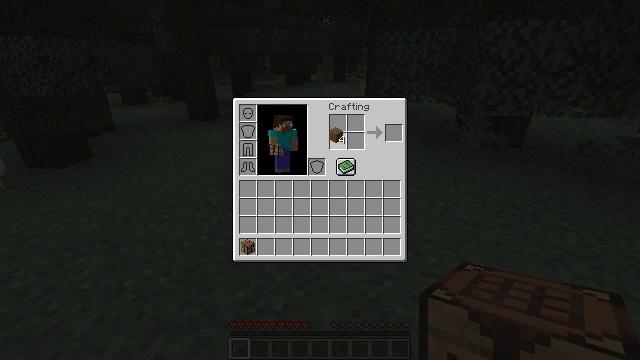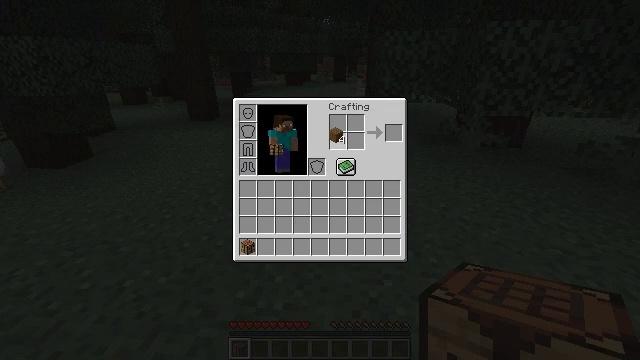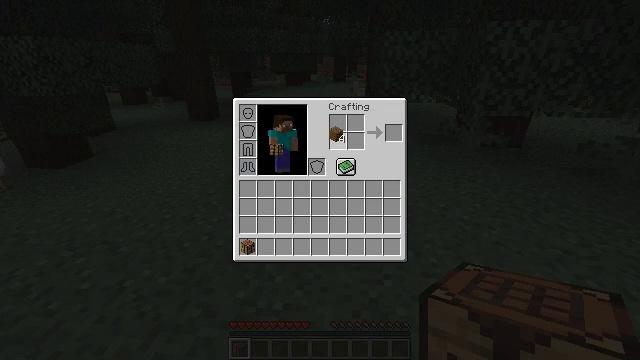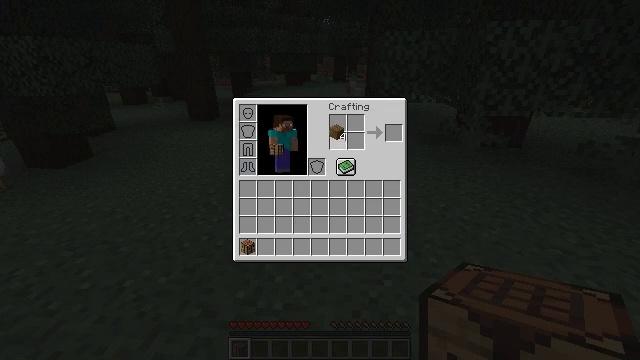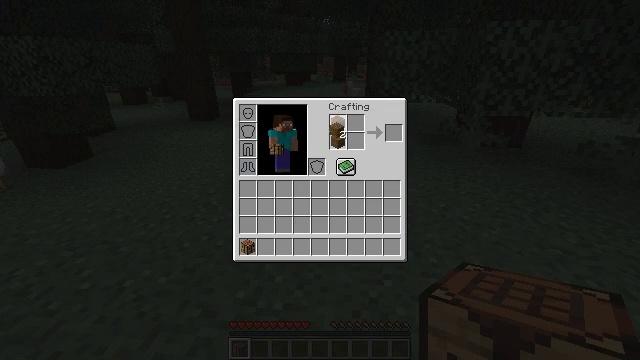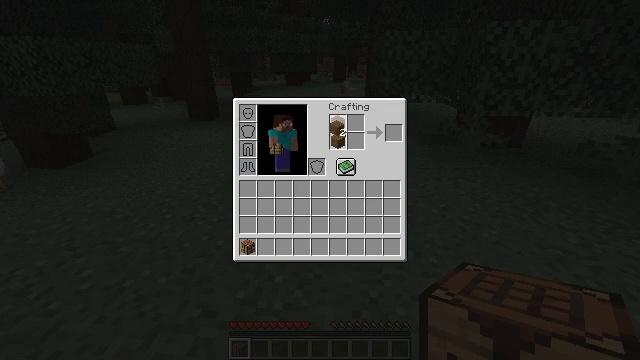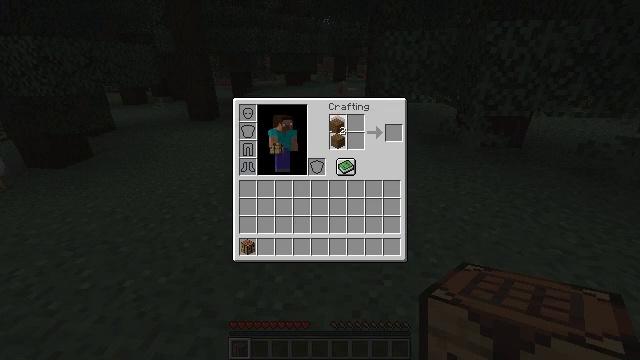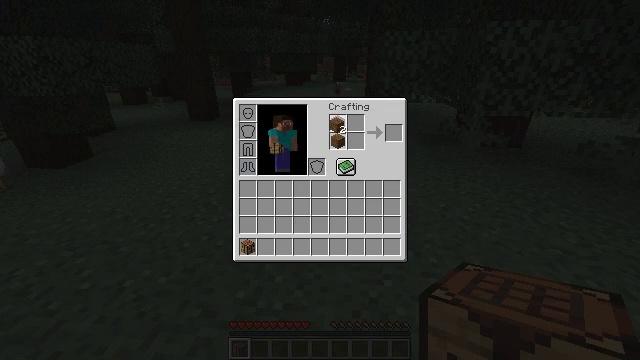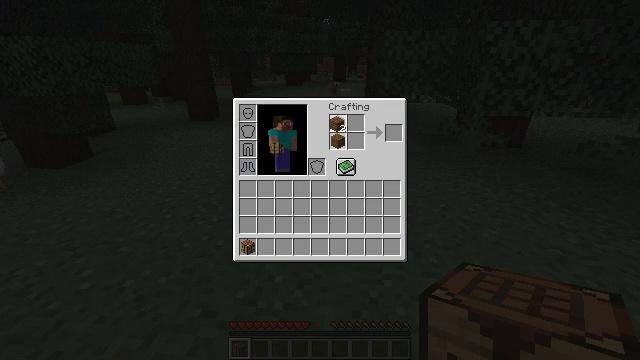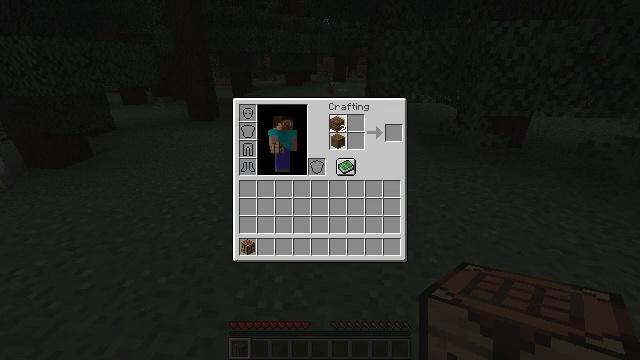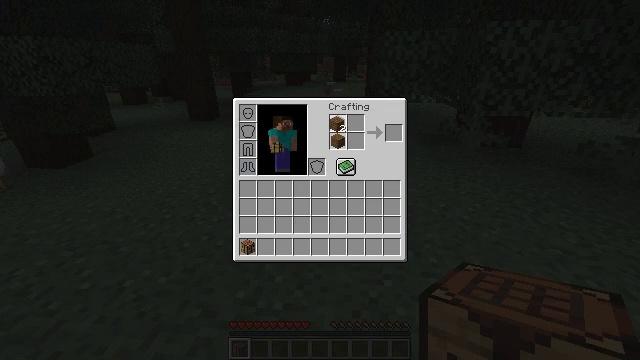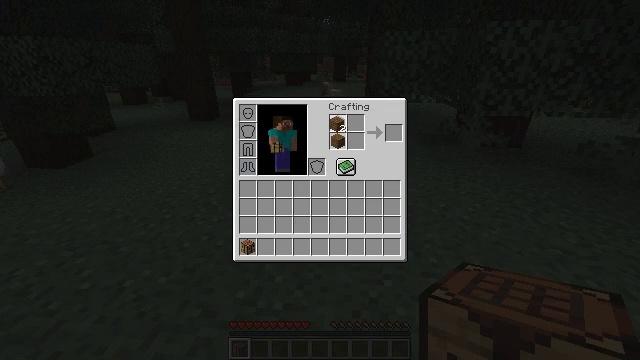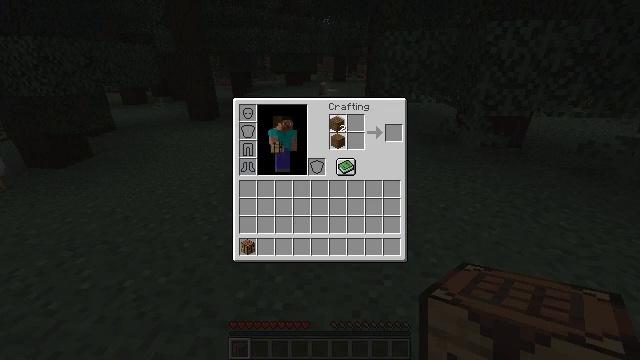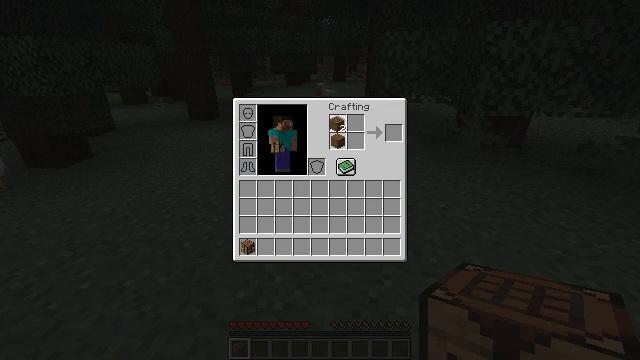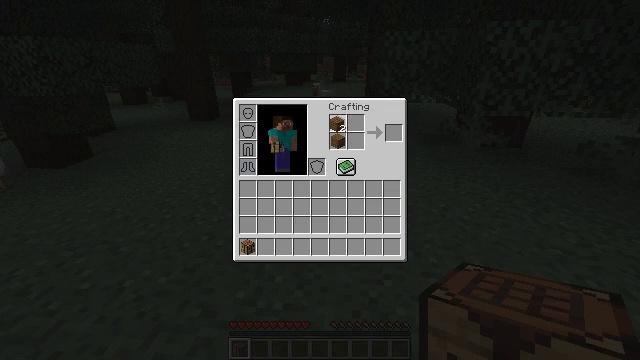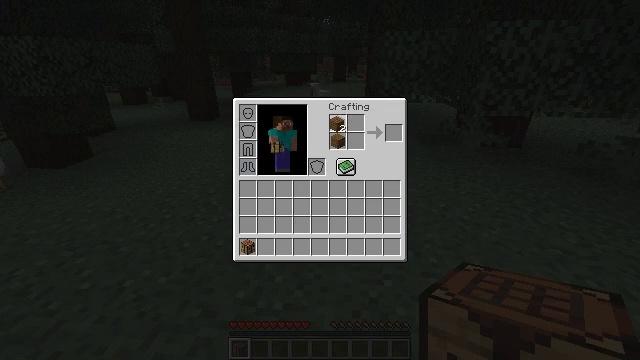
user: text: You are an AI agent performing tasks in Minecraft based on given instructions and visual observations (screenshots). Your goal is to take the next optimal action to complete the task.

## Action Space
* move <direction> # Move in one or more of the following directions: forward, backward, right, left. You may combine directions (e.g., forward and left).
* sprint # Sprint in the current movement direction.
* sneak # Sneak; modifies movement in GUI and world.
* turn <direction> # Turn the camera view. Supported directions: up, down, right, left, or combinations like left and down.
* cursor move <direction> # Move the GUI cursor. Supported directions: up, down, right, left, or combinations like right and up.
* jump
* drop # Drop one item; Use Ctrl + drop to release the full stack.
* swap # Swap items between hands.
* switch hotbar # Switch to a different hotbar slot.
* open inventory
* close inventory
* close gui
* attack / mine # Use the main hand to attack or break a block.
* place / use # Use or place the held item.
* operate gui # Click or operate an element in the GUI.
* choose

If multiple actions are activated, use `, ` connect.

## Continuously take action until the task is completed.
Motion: motion action
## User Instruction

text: Take wooden planks to craft a crafting table.
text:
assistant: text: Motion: use / place
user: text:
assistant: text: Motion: use / place
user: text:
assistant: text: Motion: use / place
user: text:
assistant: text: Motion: use / place
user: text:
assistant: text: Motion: use / place
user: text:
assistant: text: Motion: use / place
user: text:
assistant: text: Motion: use / place
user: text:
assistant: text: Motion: use / place
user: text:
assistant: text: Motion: use / place
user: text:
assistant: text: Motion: use / place
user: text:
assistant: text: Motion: use / place
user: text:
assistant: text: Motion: use / place
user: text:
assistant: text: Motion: use / place
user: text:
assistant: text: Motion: no_op
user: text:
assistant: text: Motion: no_op
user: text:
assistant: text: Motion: no_op
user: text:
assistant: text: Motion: no_op
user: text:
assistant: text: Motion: no_op
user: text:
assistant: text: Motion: no_op
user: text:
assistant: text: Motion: turn down
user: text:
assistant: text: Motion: turn down
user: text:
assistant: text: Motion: no_op
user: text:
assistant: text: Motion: no_op
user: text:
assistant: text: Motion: no_op
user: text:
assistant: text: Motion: no_op
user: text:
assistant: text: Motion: no_op
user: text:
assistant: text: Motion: no_op
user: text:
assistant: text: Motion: no_op
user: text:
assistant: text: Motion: no_op
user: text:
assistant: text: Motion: no_op